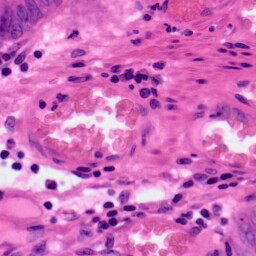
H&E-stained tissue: Colon